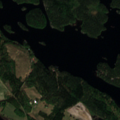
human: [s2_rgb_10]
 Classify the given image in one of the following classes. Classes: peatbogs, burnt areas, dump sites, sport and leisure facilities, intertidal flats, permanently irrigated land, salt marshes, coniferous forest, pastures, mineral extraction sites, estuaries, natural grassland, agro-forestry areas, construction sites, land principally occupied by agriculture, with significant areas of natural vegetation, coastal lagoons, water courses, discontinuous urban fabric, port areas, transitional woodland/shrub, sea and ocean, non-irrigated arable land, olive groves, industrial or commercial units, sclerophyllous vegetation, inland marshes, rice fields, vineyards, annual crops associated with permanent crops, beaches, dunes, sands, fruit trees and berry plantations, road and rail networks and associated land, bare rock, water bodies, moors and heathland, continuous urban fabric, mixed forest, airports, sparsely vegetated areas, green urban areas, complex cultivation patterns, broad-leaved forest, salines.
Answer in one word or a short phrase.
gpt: land principally occupied by agriculture, with significant areas of natural vegetation, coniferous forest, mixed forest, water bodies